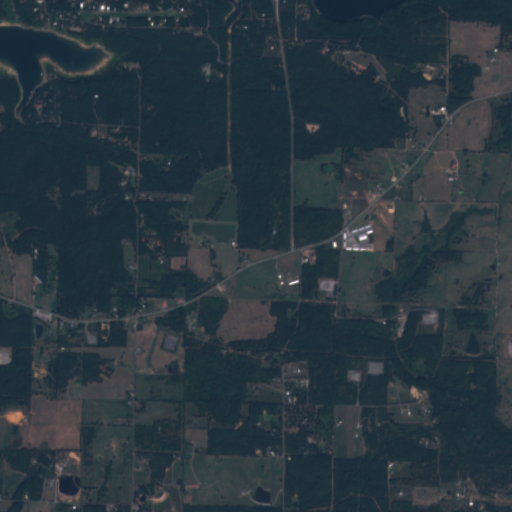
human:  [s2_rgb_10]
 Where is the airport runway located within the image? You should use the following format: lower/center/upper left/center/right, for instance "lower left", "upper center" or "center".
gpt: The airport runway is located in the upper left of the image.
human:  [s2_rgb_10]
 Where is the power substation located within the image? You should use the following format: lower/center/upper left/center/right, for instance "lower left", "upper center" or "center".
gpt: The power substation is located in the center of the image.
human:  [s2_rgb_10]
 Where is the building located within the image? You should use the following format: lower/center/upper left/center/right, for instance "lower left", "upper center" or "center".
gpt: The building is located in the center left of the image.
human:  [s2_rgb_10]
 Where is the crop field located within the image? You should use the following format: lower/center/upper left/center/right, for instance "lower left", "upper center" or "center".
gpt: There is no crop field in the image.